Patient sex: F
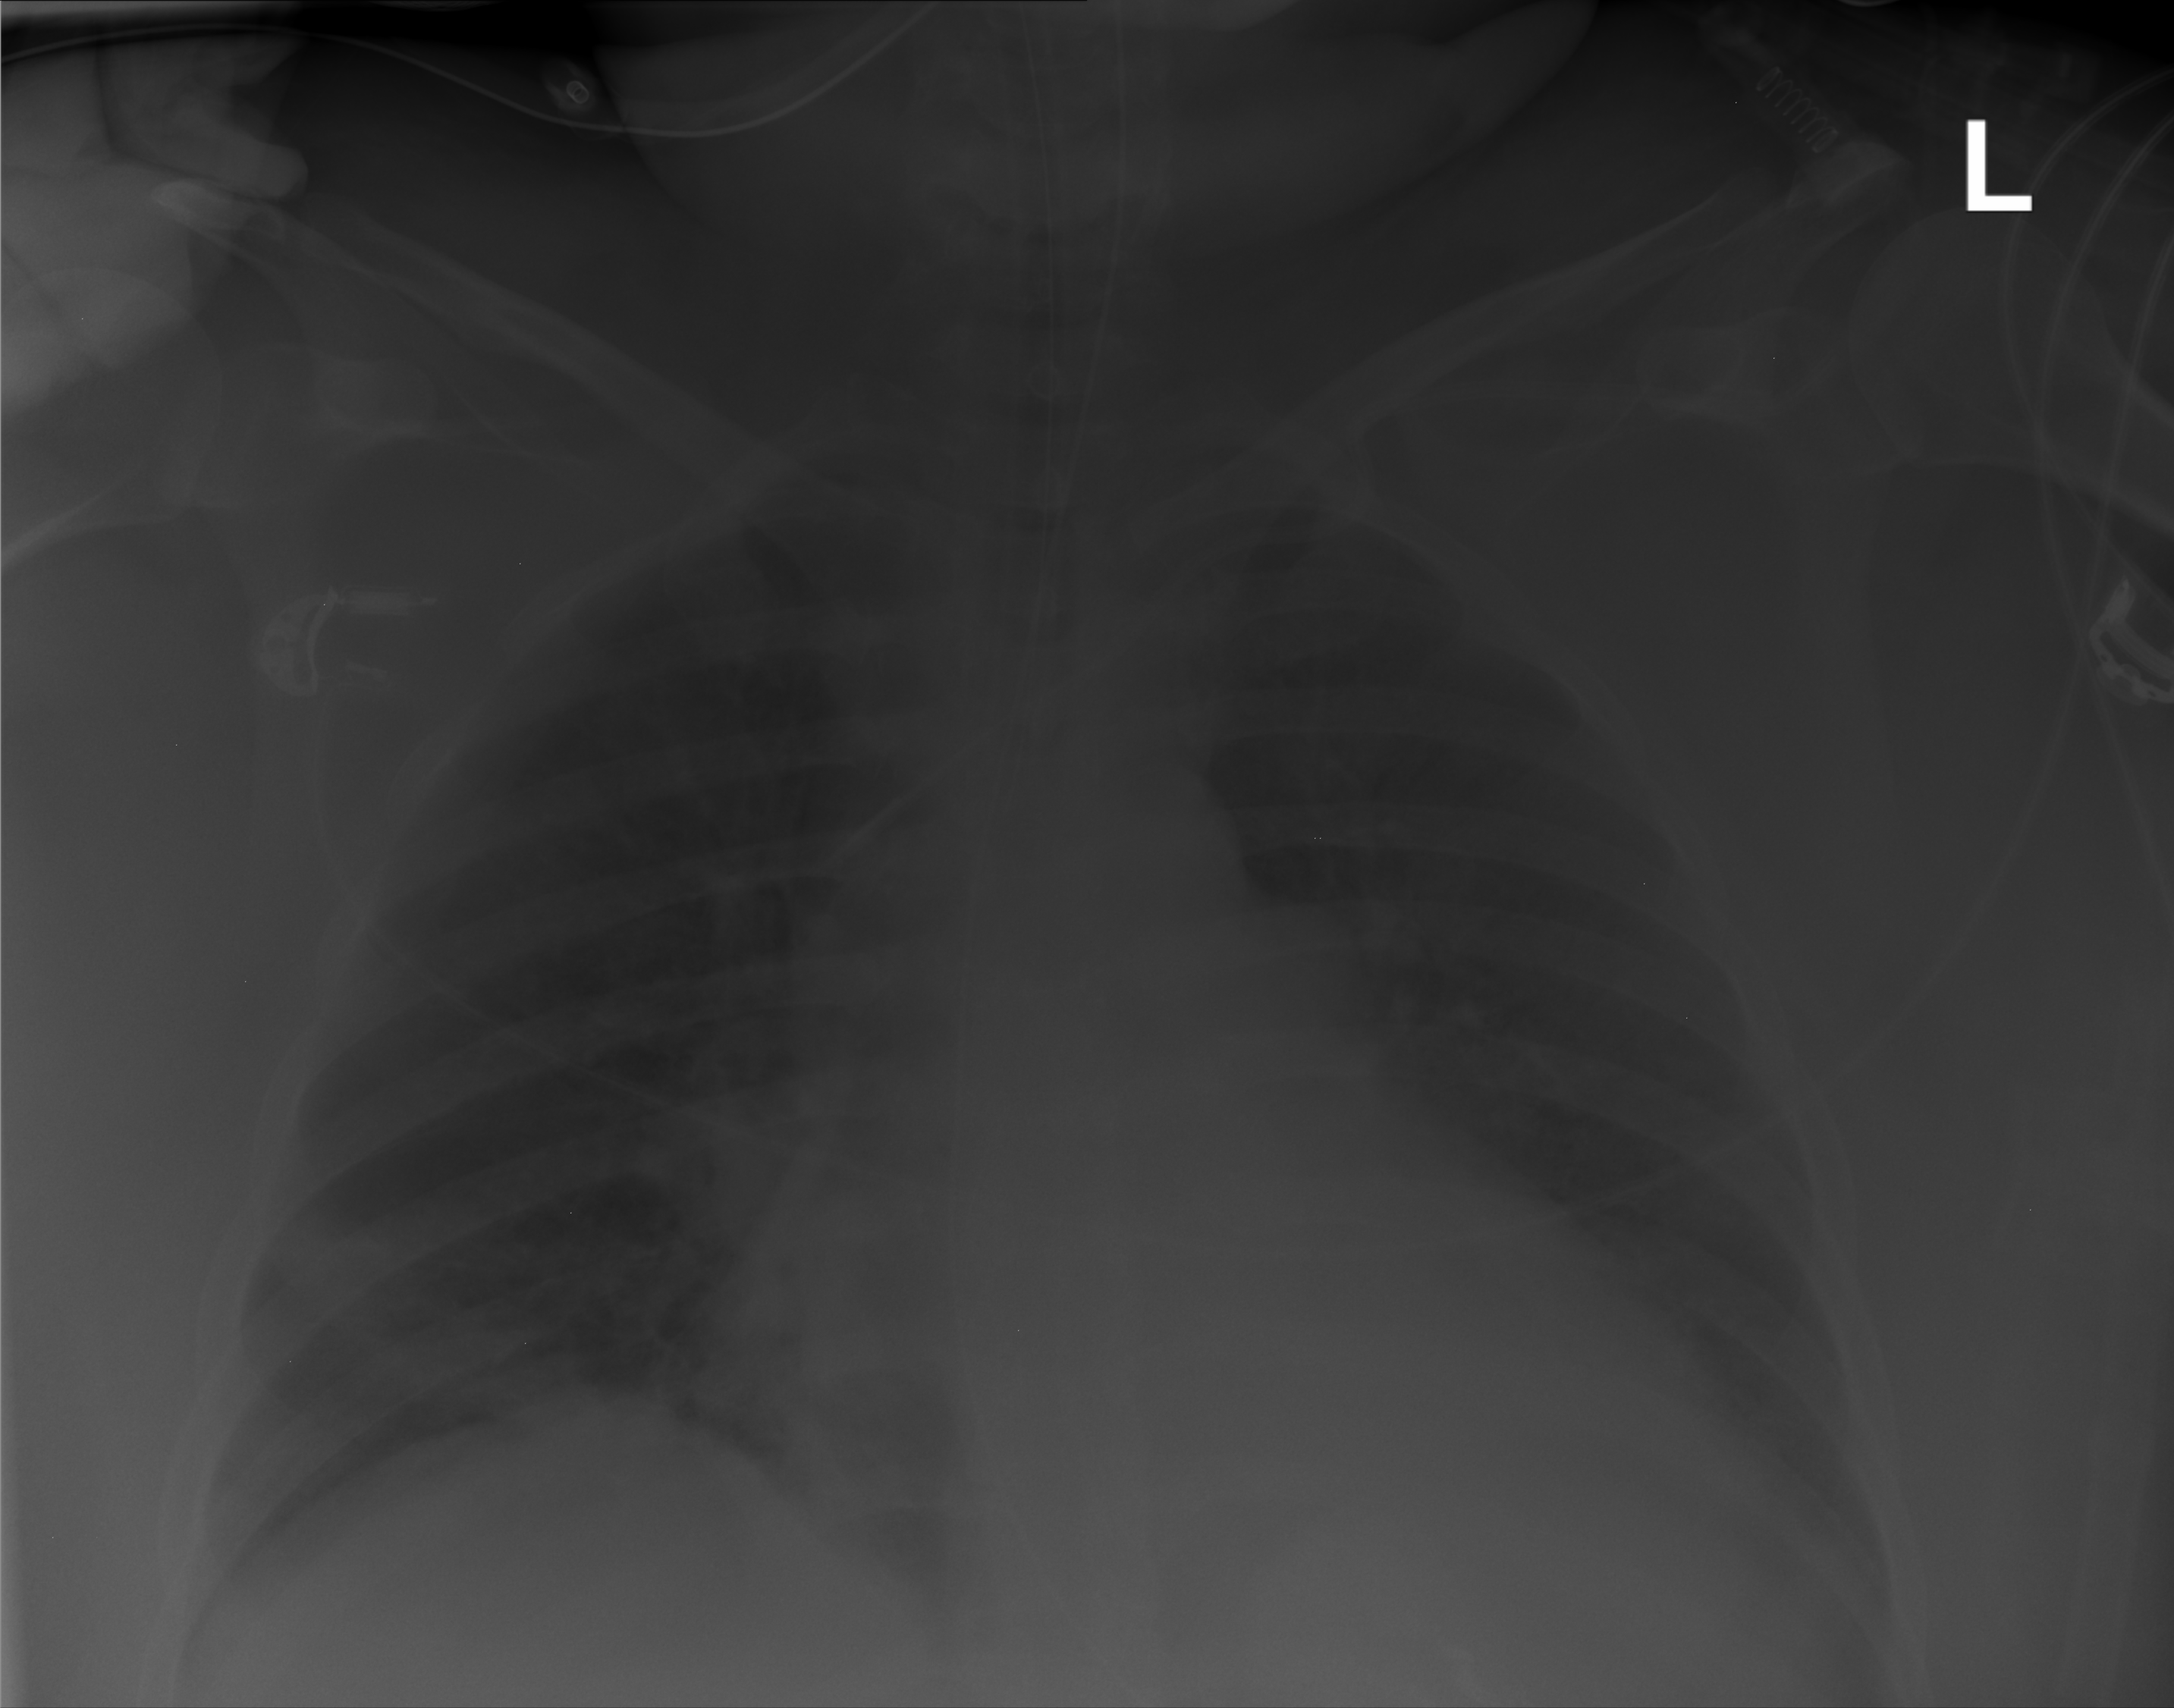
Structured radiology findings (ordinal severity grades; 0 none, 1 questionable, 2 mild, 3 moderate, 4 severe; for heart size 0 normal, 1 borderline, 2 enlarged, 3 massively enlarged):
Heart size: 1
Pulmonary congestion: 2
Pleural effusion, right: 0
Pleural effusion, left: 2
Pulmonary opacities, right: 2
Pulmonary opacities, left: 0
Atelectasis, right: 2
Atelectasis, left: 0